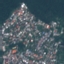
Land use / land cover class: Residential